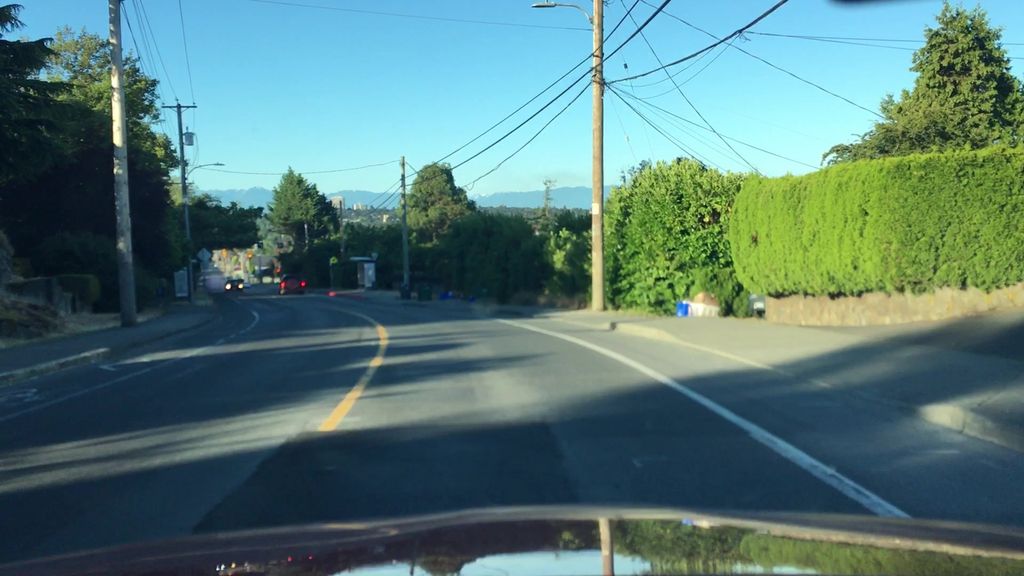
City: victoria